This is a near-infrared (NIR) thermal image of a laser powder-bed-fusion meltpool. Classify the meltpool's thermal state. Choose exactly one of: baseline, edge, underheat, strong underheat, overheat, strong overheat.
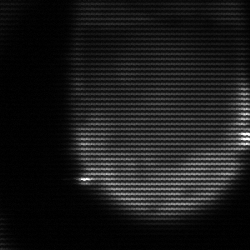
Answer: edge